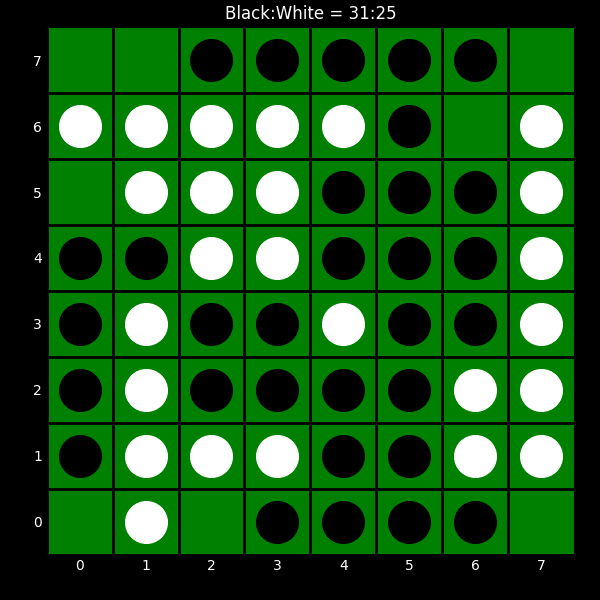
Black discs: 31
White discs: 25